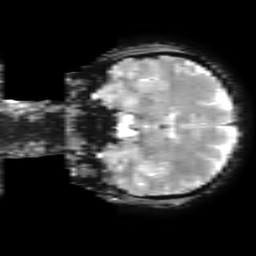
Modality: T2starw
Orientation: coronal
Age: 54
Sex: female
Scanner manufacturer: ge
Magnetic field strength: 3 T
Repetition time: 0.65 s
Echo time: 0.02 s